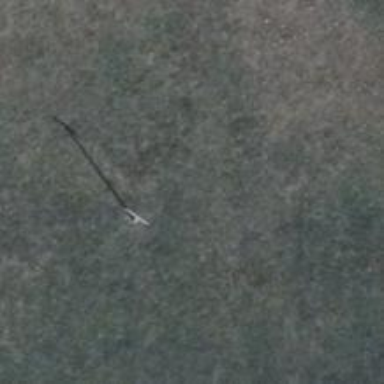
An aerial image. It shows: Power pole.